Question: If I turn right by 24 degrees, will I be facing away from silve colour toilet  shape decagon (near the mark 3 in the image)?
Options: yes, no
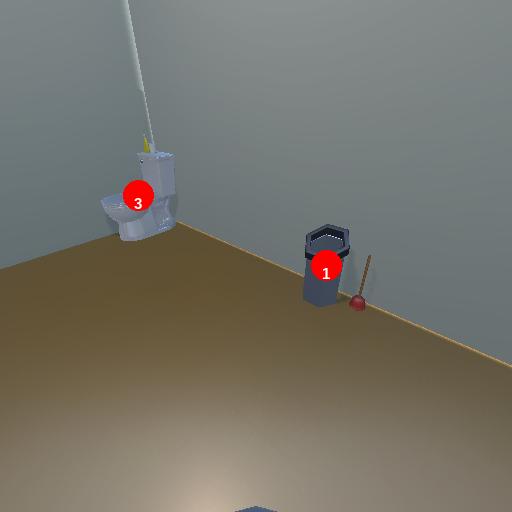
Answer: yes